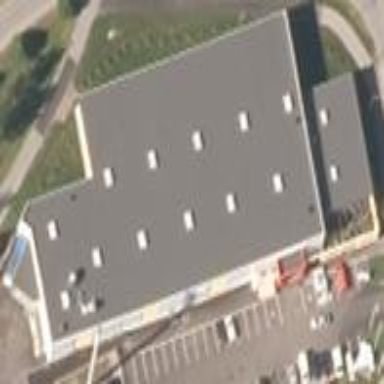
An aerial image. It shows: Retail building.